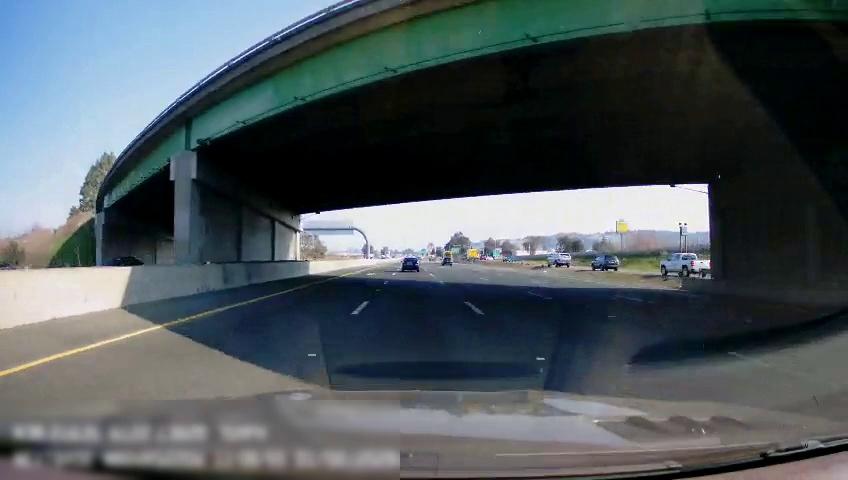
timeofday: Day
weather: Sunny
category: Drivable Space
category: Vehicles | Car
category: Vehicles | SUV
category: Vehicles | Car
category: Drivable Space
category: Vehicles | Truck
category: Vehicles | SUV
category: Vehicles | SUV
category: Lanes | Current Lane
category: Lanes | Alternate Lane
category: Lanes | Current Lane
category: Lanes | Alternate Lane
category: Lanes | Alternate Lane
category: Lanes | Alternate Lane
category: Traffic | Signs
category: Traffic | Signs